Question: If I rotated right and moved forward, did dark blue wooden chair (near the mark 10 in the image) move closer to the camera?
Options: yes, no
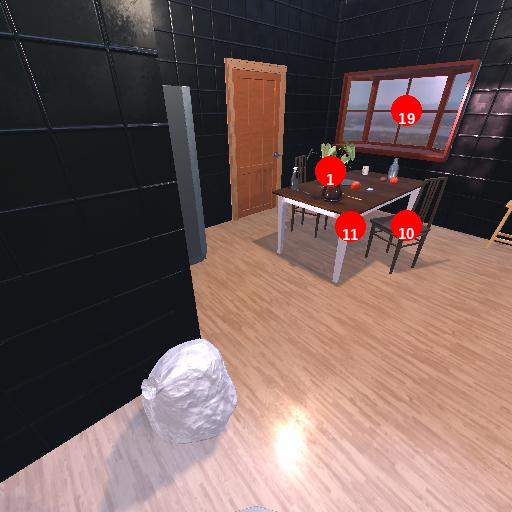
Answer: yes